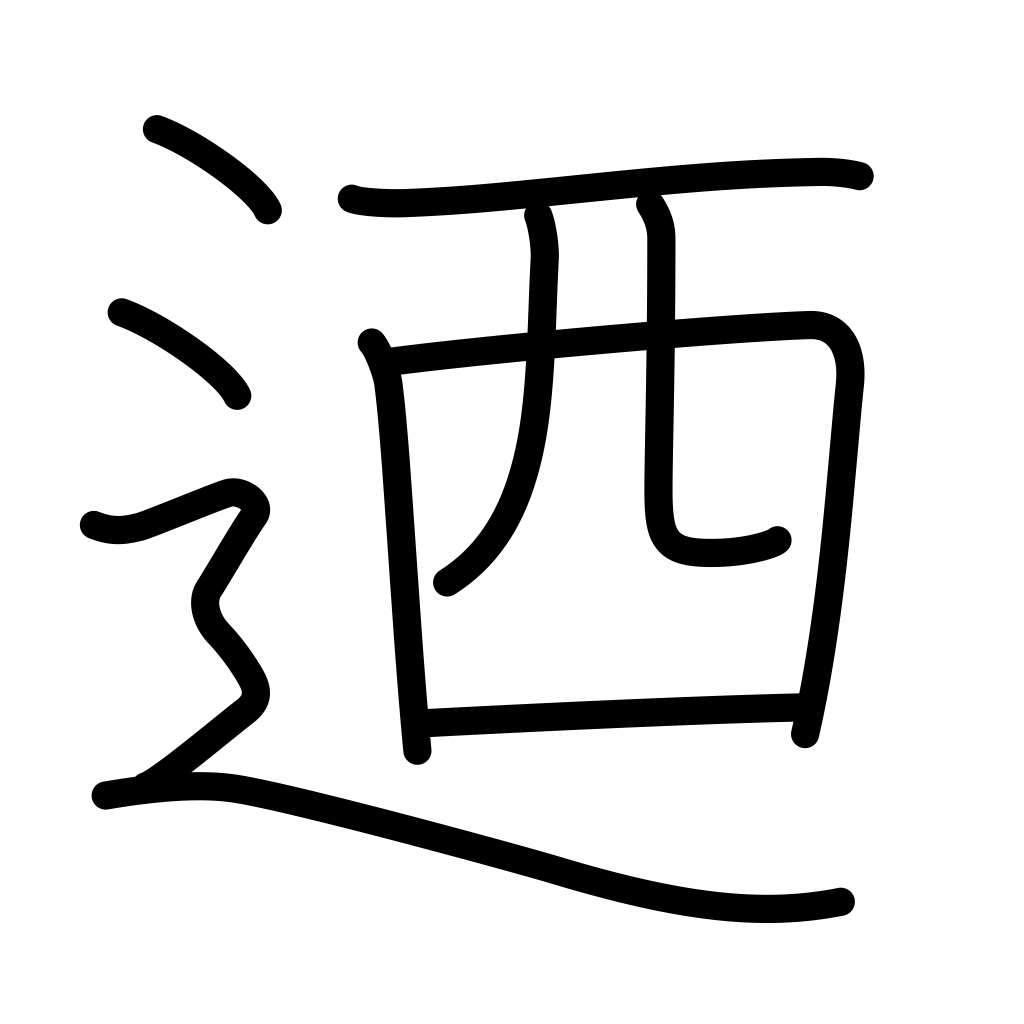
Meaning: in other words, thou, you, possessive particle